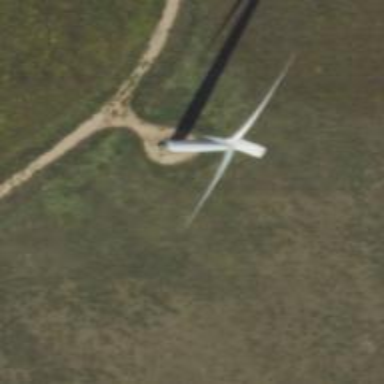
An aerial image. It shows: Wind generator using wind turbines of horizontal axis.